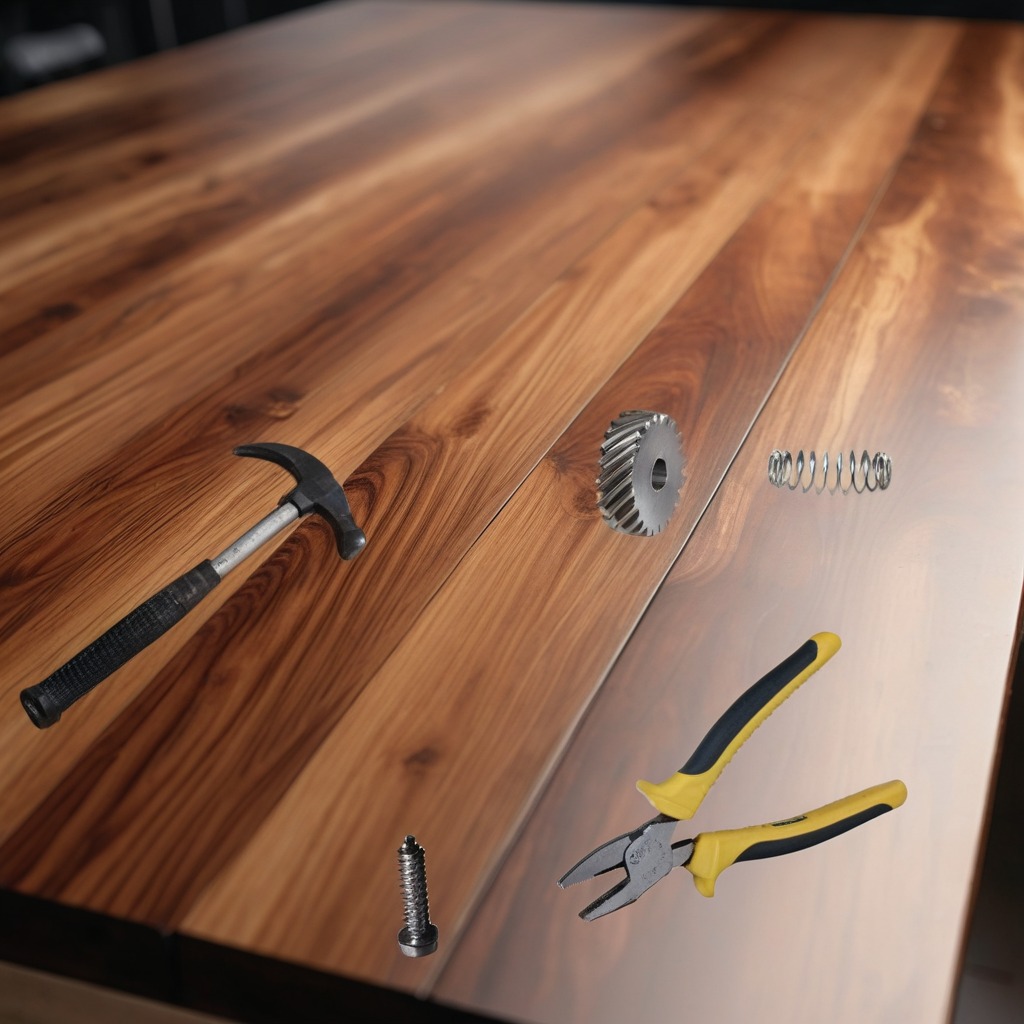
A steel gear with teeth, a hammer, a metal machine screw, pliers, and a coiled metal spring are lying on a wooden table in a carpentry studio.